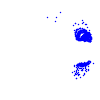
Particle: electron